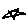
Label: star